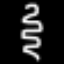
Label: squiggle